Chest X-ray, PA view. Patient: 77 years old, sex M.
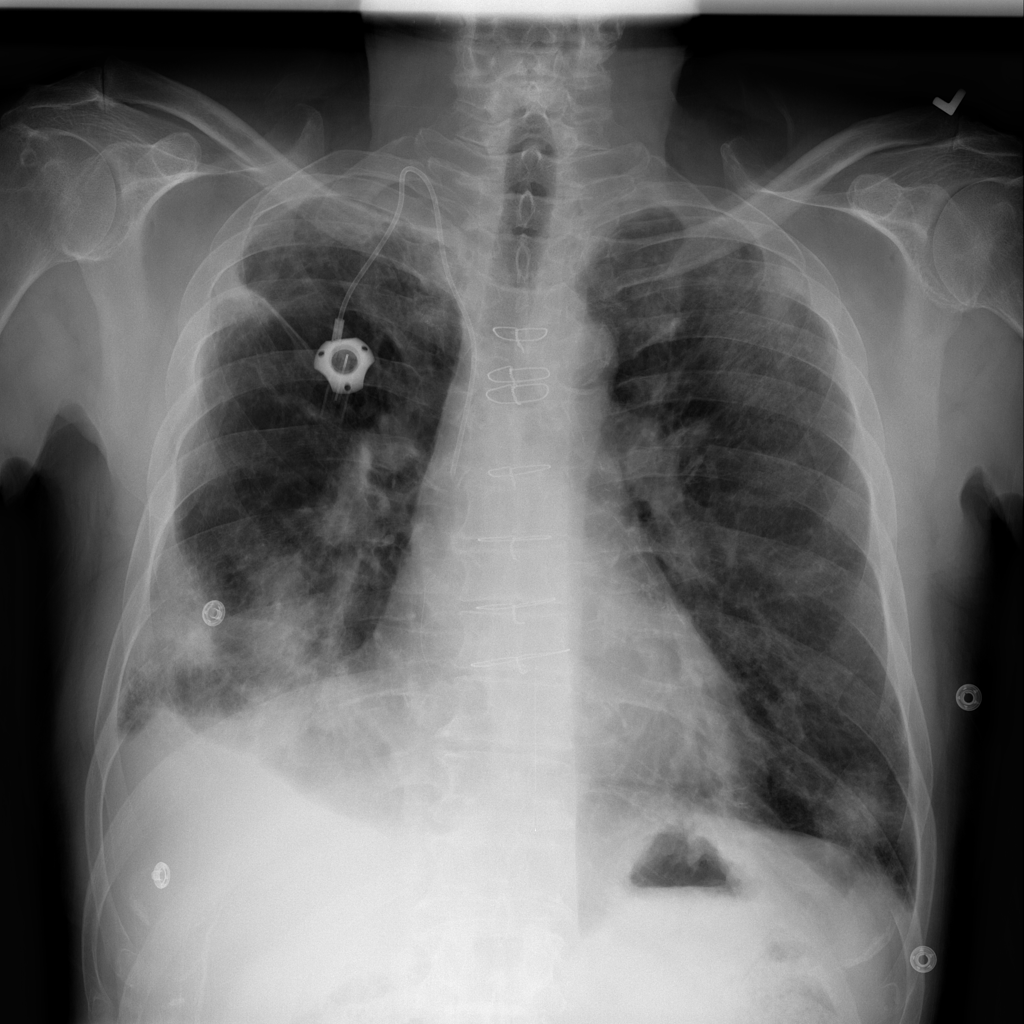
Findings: Effusion